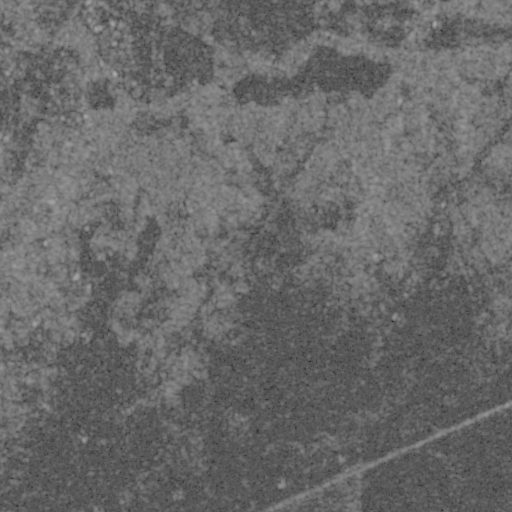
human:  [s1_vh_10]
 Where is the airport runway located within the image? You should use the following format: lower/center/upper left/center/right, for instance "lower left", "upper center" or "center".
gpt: The airport runway is located in the upper left of the image.
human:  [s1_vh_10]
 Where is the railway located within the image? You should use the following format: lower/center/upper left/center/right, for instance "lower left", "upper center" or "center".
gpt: The railway is located in the lower of the image.
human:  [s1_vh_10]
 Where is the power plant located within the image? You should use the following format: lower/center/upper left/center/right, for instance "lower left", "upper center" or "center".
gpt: There is no power plant in the image.

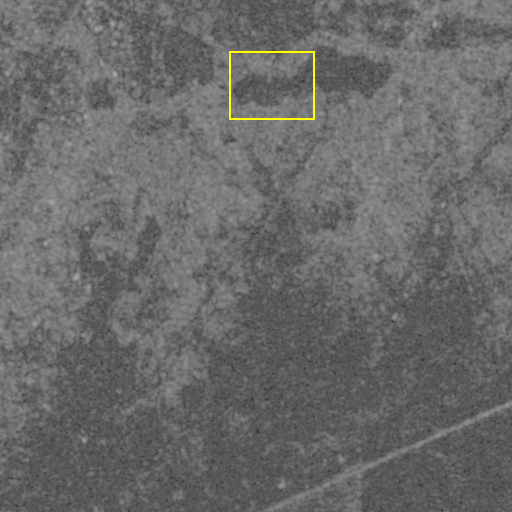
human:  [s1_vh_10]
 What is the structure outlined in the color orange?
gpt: There is no orange outline.
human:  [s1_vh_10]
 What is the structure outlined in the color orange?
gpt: There is no structure outlined in orange.